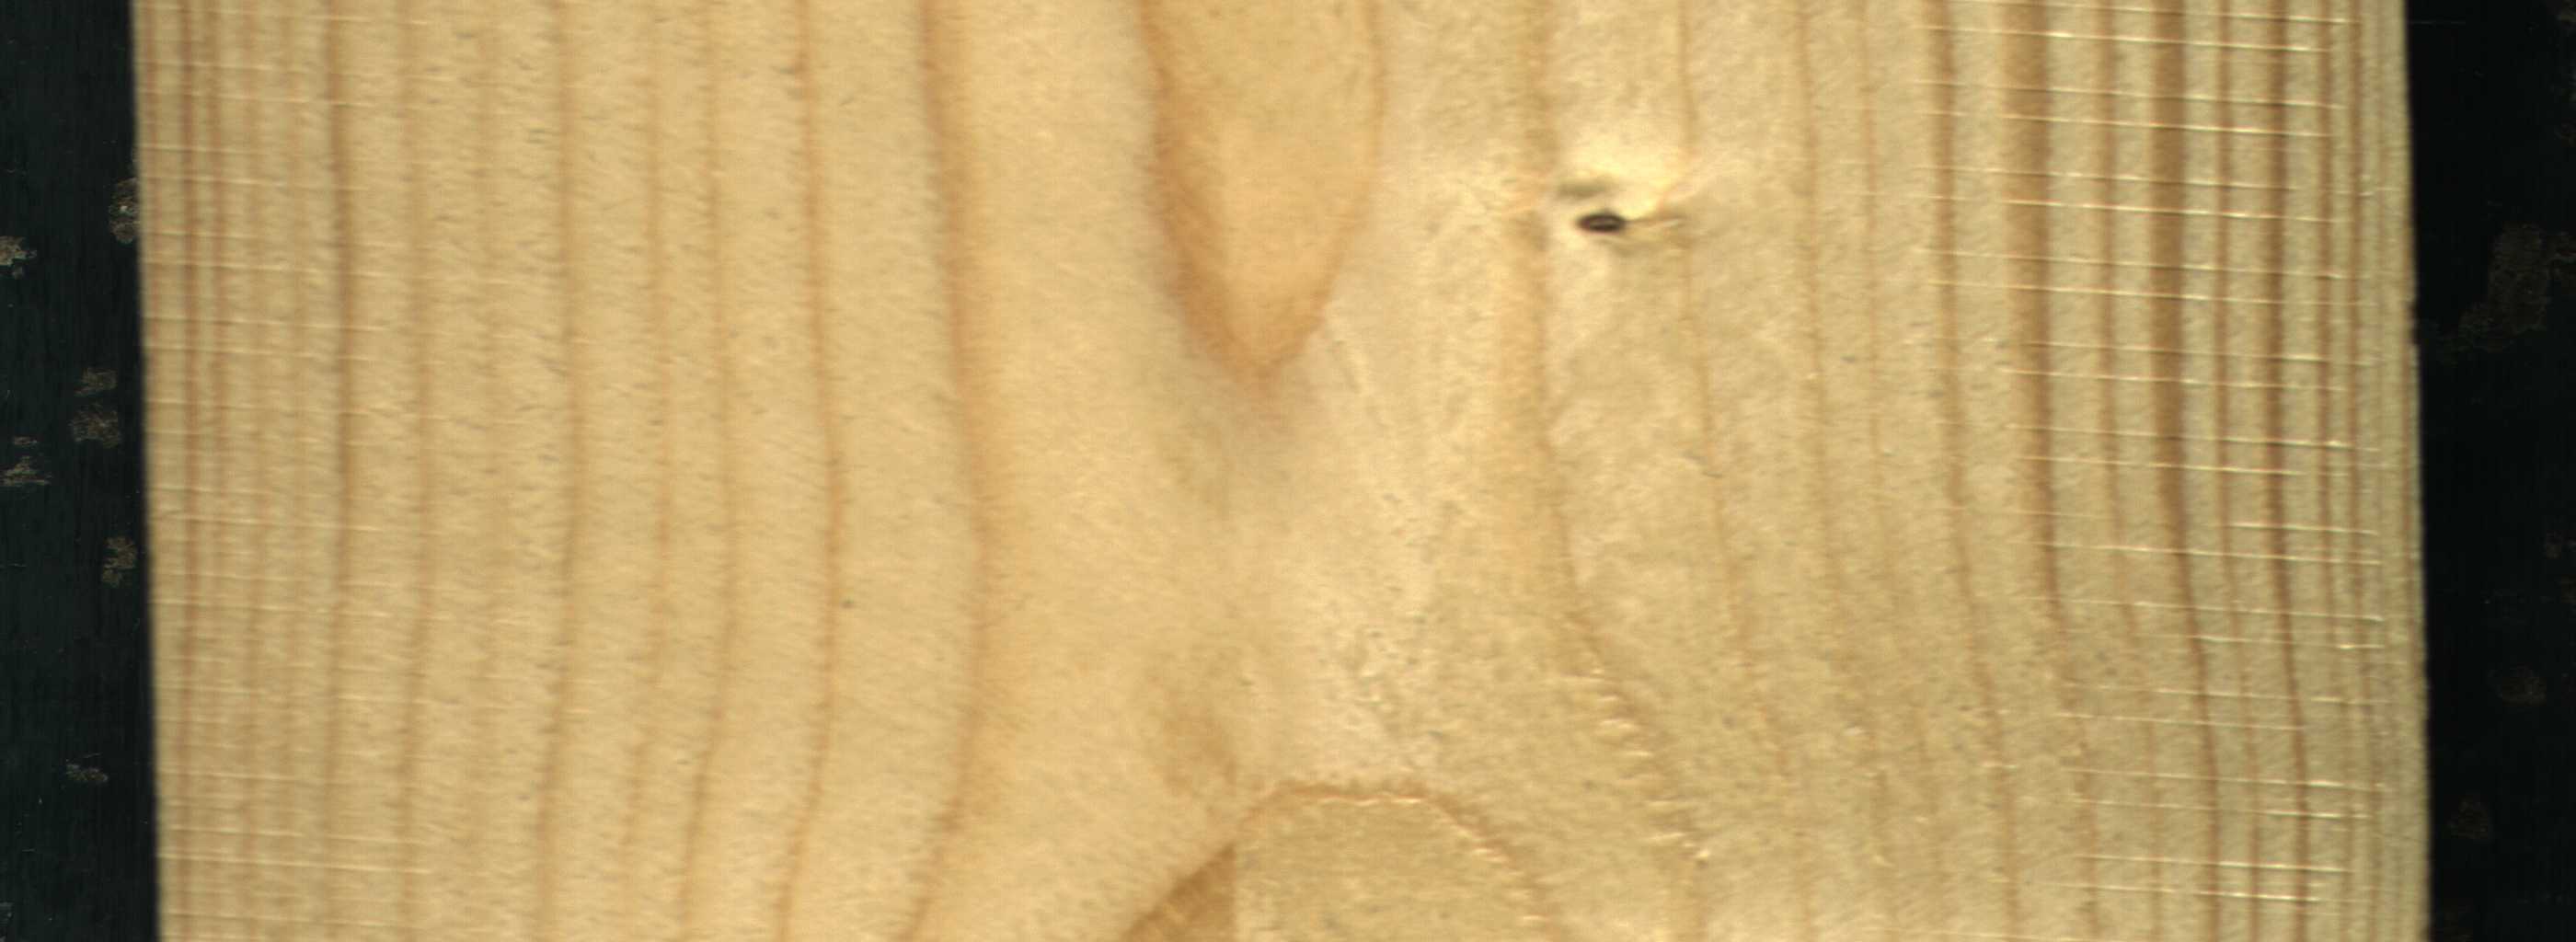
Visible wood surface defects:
Live_Knot